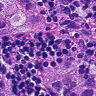
Metastatic tissue present: yes